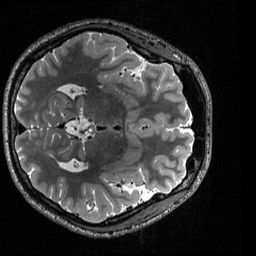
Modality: T2w
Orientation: axial
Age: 20
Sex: male
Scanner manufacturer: siemens
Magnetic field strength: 3 T
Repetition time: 3.2 s
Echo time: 0.56 s